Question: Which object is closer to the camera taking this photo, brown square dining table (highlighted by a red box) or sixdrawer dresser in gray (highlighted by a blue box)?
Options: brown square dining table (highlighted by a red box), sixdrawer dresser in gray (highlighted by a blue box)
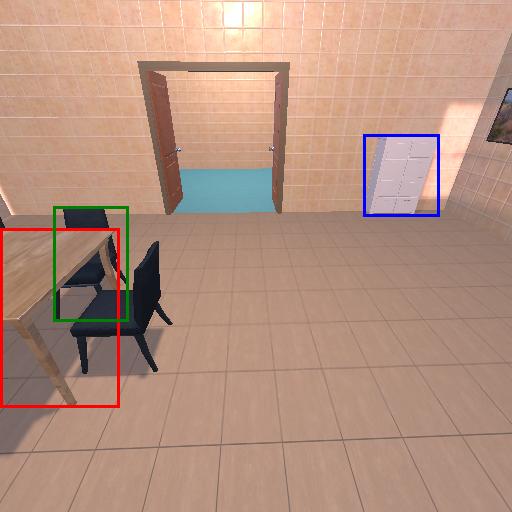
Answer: brown square dining table (highlighted by a red box)